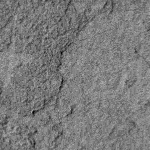
Label: no_change